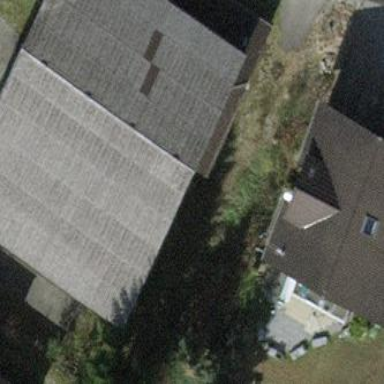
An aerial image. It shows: Barn.